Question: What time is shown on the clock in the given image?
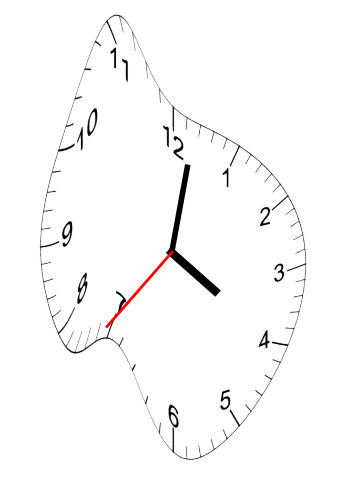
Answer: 04:01:36